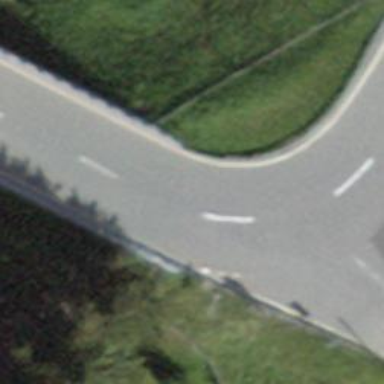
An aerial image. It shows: Asphalt road with primary link designation.